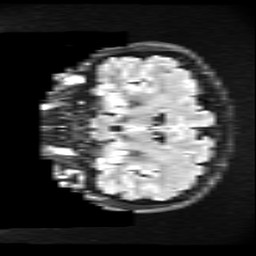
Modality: FLAIR
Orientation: coronal
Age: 22
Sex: female
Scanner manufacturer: ge
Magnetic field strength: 3 T
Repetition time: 11 s
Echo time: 0.1497 s